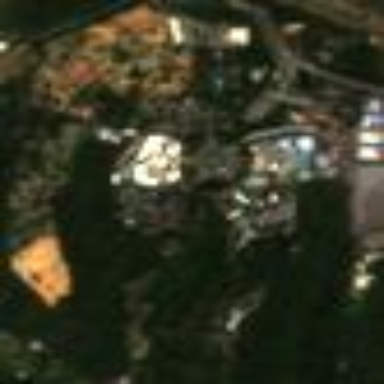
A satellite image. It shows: Theme park.